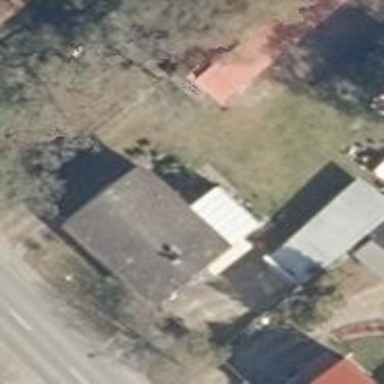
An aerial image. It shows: Simple and straightforward house.